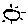
Label: sun